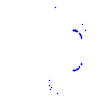
Particle: proton